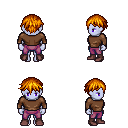
a pixel art fantasy rpg character, female body template, dark elf, purple skin, brown long-sleeve shirt, magenta pants, dark blonde short bangs hairstyle, maroon shoes, four views (front, back, left, right), 2x2 character sprite sheet, small pixel art, hard edges, no anti-aliasing